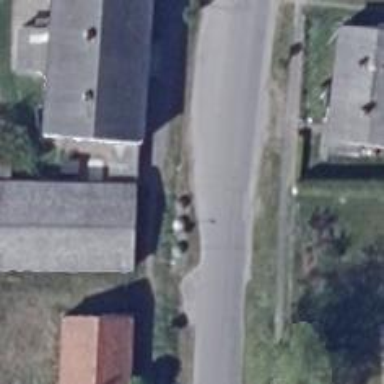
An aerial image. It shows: Residential road.